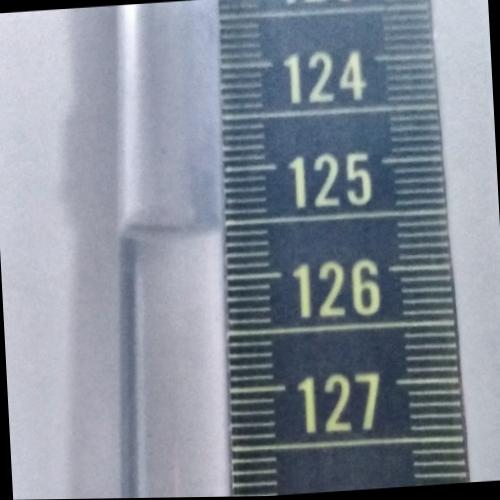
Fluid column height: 125.5 cm